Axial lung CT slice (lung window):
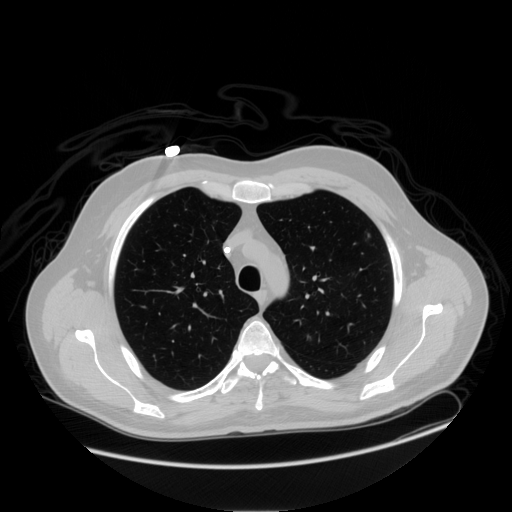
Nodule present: no